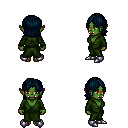
a pixel art fantasy rpg character, female body template, orc, green skin, green robe, red pants, raven long bangs hairstyle, metal boots, four views (front, back, left, right), 2x2 character sprite sheet, small pixel art, hard edges, no anti-aliasing